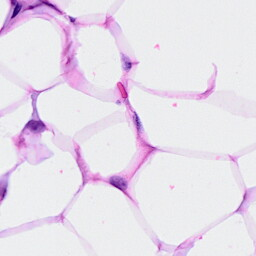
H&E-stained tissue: Breast